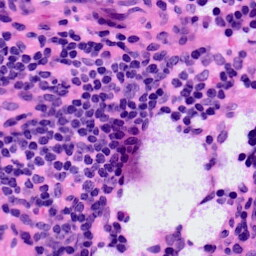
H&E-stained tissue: LymphNode